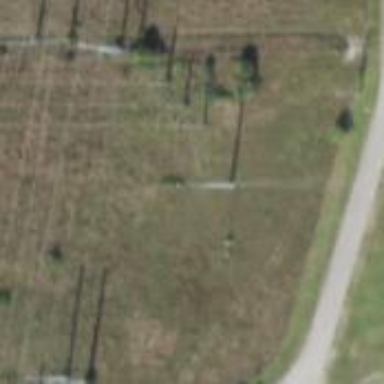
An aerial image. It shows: Power pole.